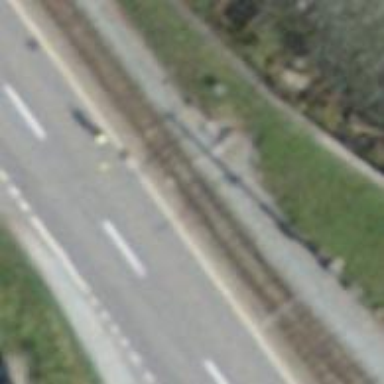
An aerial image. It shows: Railway switch.